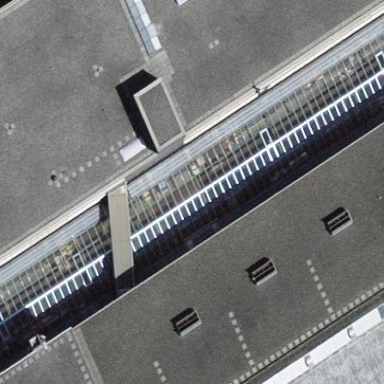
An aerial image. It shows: Industrial building with flat glass roof. The building is green olive in color.